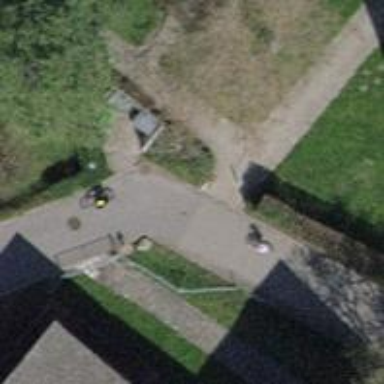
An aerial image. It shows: Footway made of paving stones.